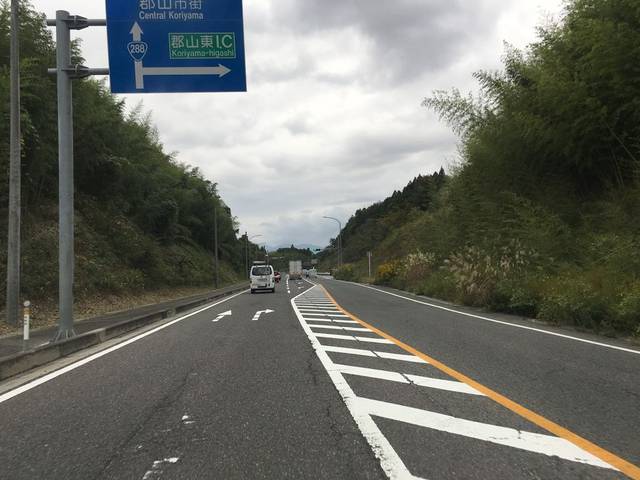
Region: Japan
Coordinates: 37.435, 140.439